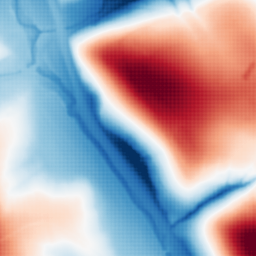
Category: multiscale
Decomposition family: dog_multiscale
Decomposition parameters: sigma_ratio: 2
n_scales: 6
base_sigma: 1
Upsampling method: sinc_blackman
Upsampling parameters: scale: 2
kernel_size: 4
Upsampling scale: 2